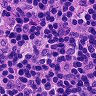
Metastatic tissue present: no